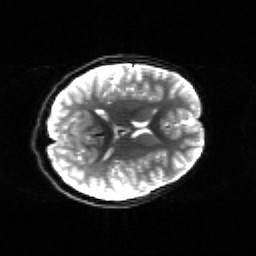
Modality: sbref
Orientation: axial
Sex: female
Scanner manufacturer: siemens
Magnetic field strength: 3 T
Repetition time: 5 s
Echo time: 0.071 s